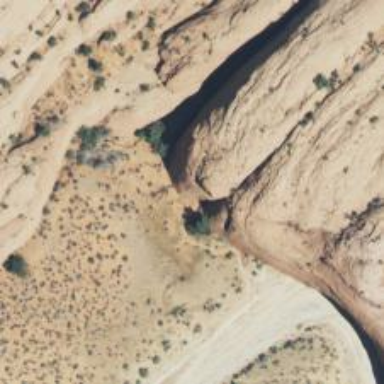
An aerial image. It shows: Natural cliff.